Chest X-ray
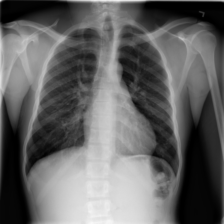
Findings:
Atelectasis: negative
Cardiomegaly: negative
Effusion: negative
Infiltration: negative
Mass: negative
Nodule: negative
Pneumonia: negative
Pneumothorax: negative
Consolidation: negative
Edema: negative
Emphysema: negative
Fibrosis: negative
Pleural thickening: negative
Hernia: negative